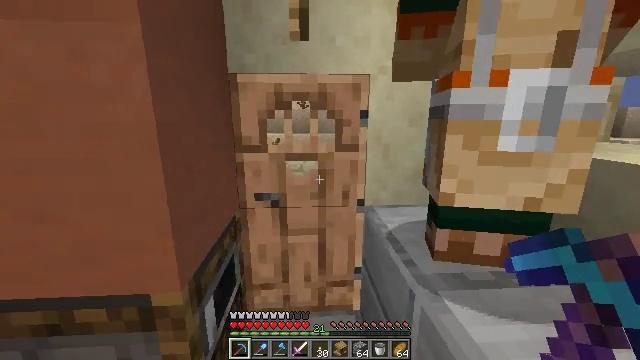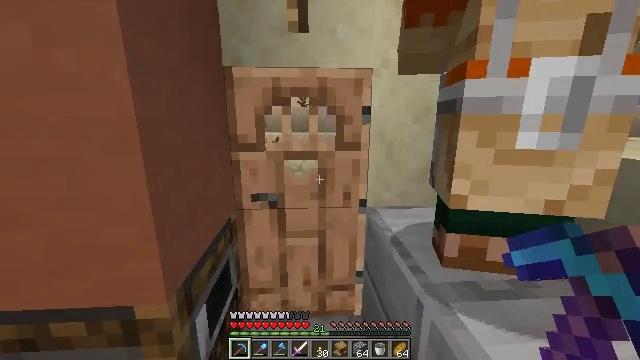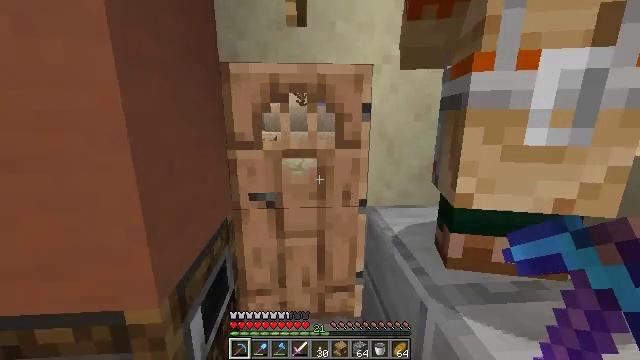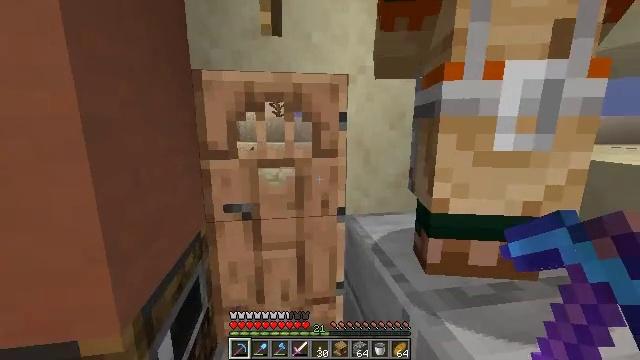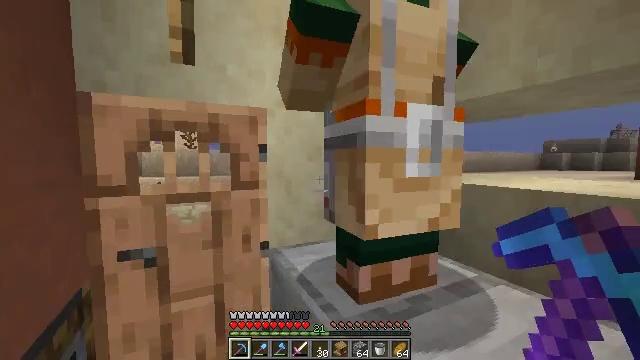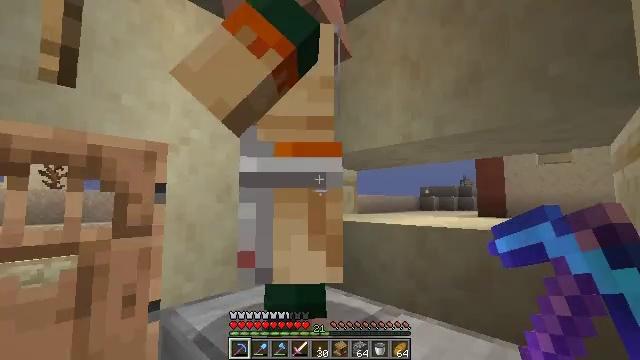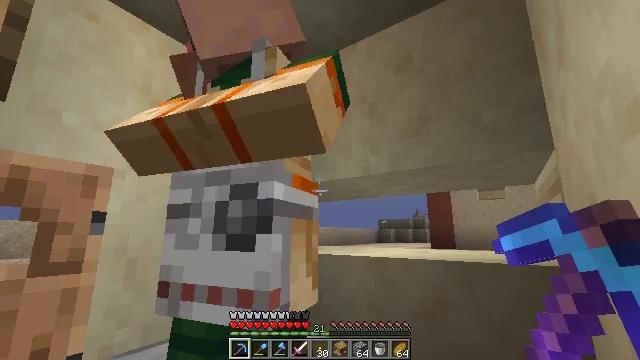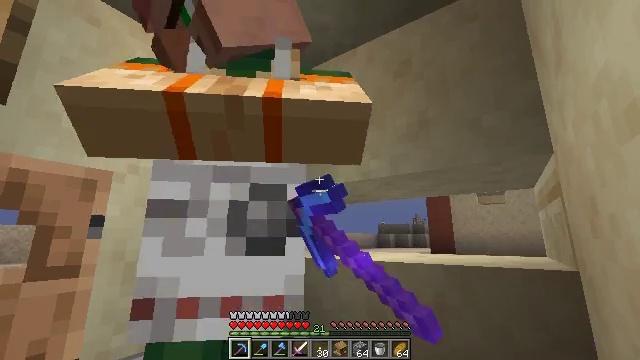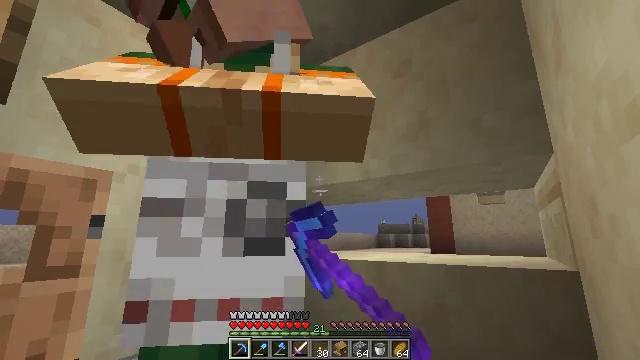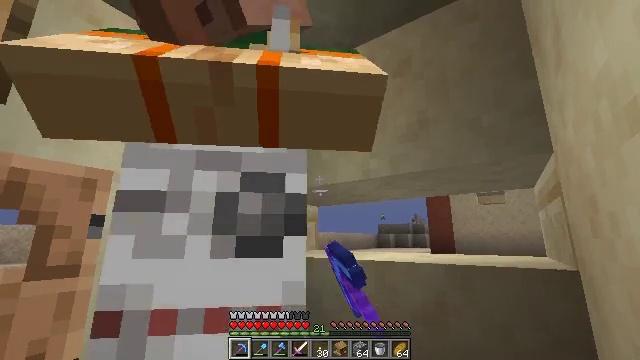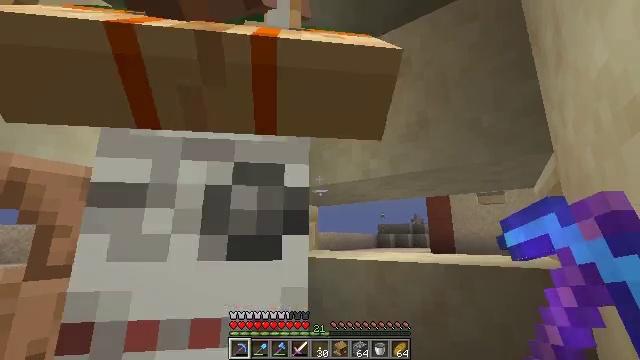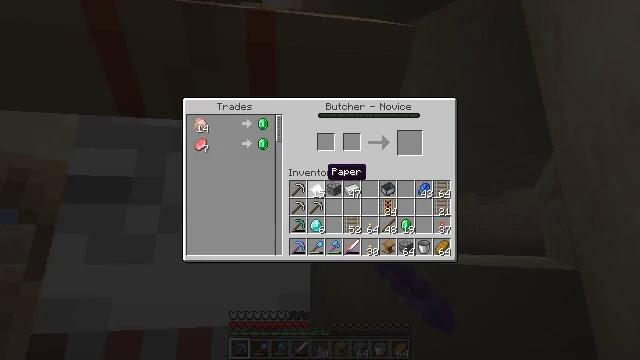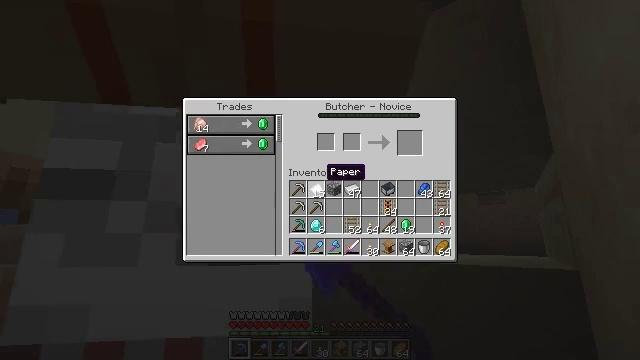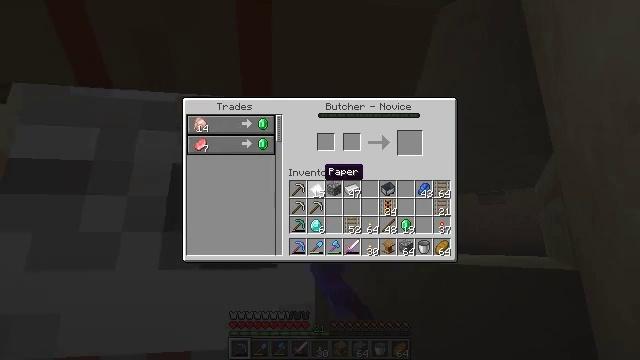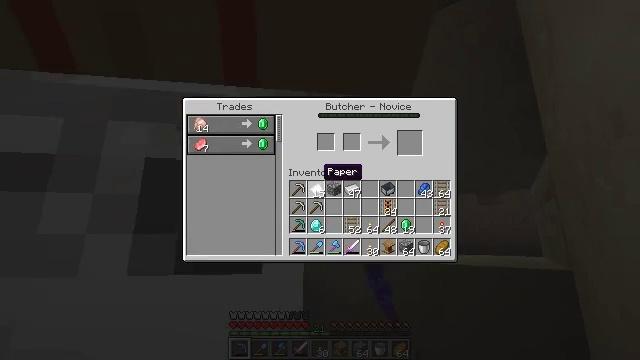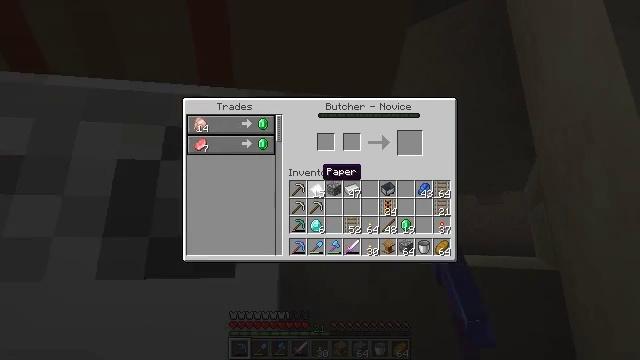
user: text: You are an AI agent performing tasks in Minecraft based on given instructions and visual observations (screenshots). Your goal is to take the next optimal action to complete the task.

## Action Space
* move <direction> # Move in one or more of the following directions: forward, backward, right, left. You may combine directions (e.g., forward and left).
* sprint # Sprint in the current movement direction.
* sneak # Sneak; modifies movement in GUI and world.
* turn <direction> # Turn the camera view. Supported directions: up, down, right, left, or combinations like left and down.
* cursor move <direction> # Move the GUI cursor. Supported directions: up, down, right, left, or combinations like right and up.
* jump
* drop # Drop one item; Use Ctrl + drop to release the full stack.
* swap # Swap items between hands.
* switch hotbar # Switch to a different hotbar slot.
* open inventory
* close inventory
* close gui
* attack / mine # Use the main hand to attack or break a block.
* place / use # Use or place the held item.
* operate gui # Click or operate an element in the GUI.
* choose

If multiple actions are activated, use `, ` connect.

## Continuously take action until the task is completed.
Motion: motion action
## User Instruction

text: Mine smooth sandstone using a pickaxe.
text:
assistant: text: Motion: no_op
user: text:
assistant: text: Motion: no_op
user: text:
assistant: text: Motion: turn right and up
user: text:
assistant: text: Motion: turn right and up
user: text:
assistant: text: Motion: turn right and up
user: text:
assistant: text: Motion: turn right and up, use / place
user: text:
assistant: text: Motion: turn up, use / place
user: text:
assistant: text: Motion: use / place
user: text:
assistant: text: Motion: use / place
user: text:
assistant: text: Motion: use / place
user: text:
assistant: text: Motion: open gui
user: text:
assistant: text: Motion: no_op
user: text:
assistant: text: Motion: no_op
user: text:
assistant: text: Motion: no_op
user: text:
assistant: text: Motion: no_op
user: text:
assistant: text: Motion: no_op
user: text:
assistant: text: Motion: no_op
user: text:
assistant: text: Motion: no_op
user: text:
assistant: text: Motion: no_op
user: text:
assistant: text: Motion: no_op
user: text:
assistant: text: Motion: no_op
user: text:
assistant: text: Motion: no_op
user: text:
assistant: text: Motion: cursor move left
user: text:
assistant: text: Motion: no_op
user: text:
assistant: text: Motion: cursor move left and up
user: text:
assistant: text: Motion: cursor move left and up
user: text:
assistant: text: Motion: cursor move left
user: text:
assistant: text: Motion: cursor move left
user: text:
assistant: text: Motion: no_op
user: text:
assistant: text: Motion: no_op